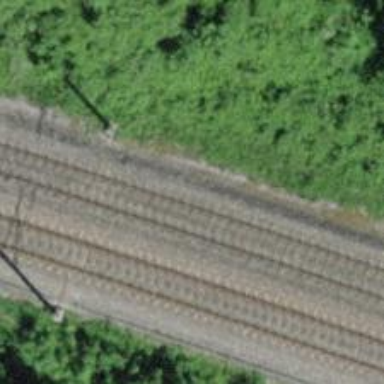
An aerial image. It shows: Railway with electrified contact lines.